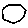
Label: hexagon